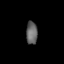
Tissue: prostate
Cell type: Fibroblasts
Senescence score: 0.7403
Nuclear area (px): 250
Mean DAPI intensity: 101.012